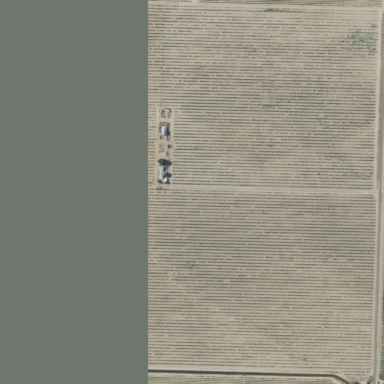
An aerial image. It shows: Vineyard growing grapes.